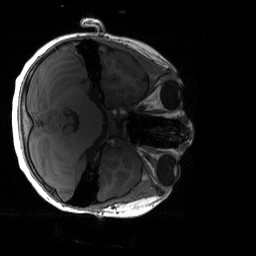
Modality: T1w
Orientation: axial
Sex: male
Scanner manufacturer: siemens
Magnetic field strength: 3 T
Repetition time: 1.9 s
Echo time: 0.00243 s